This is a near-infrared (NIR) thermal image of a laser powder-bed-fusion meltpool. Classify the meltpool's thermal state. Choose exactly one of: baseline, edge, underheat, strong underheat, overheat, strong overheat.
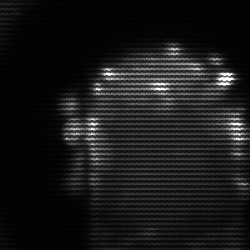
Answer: baseline